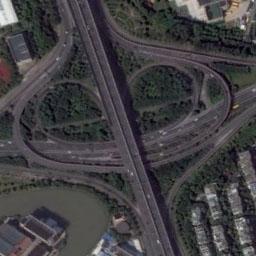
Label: overpass